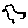
Label: bird